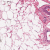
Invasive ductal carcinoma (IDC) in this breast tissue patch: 0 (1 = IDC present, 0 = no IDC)